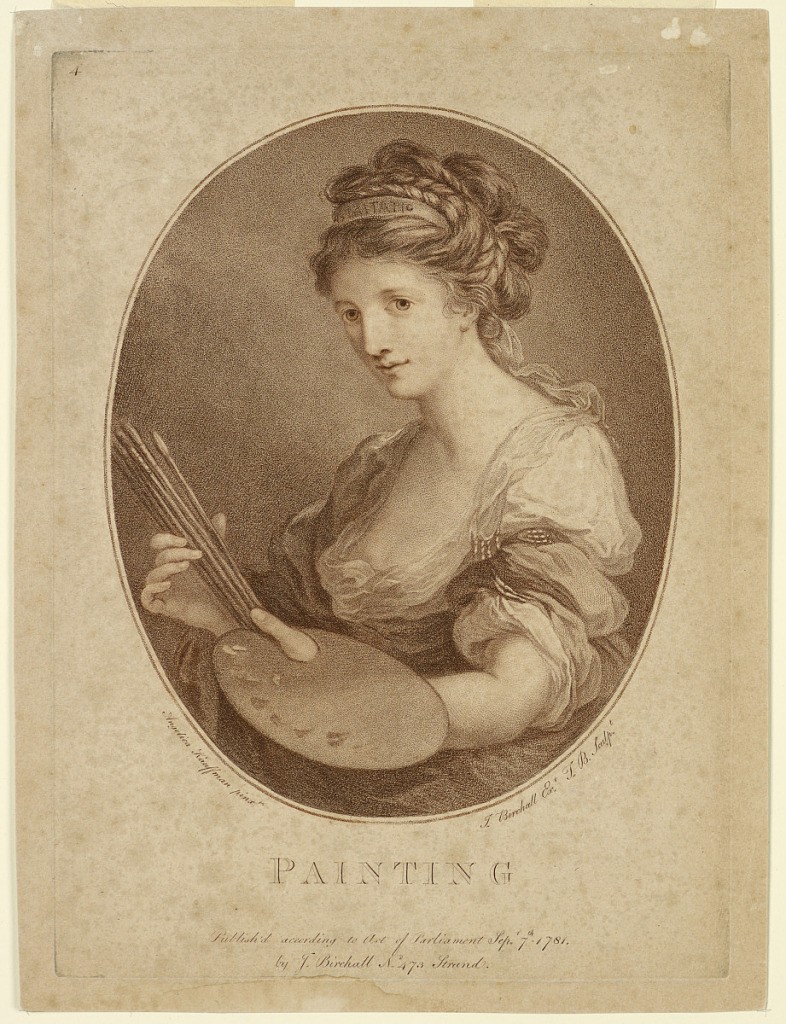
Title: Painting
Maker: Francesco Bartolozzi, Italian, active England, 1727–1815
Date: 1781
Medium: Engraving in brown ink on white paper
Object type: Print
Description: The bust of a woman with a hand in her hair bearing an inscription, and a palette and brushes in her hands.